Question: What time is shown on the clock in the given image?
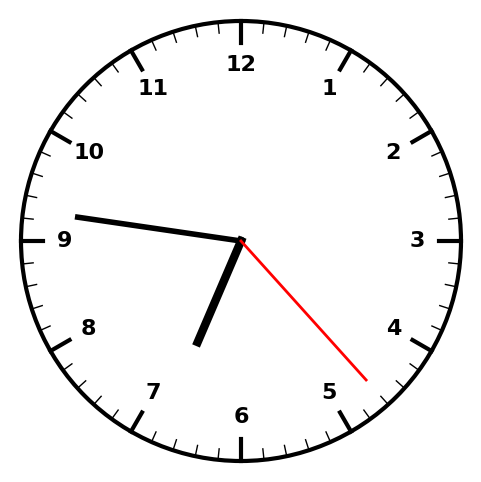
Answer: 06:46:23